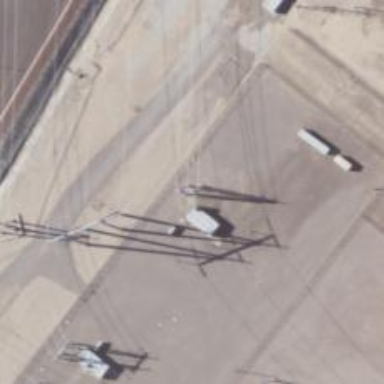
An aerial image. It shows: H-frame designed tower for power lines.